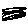
Label: zigzag